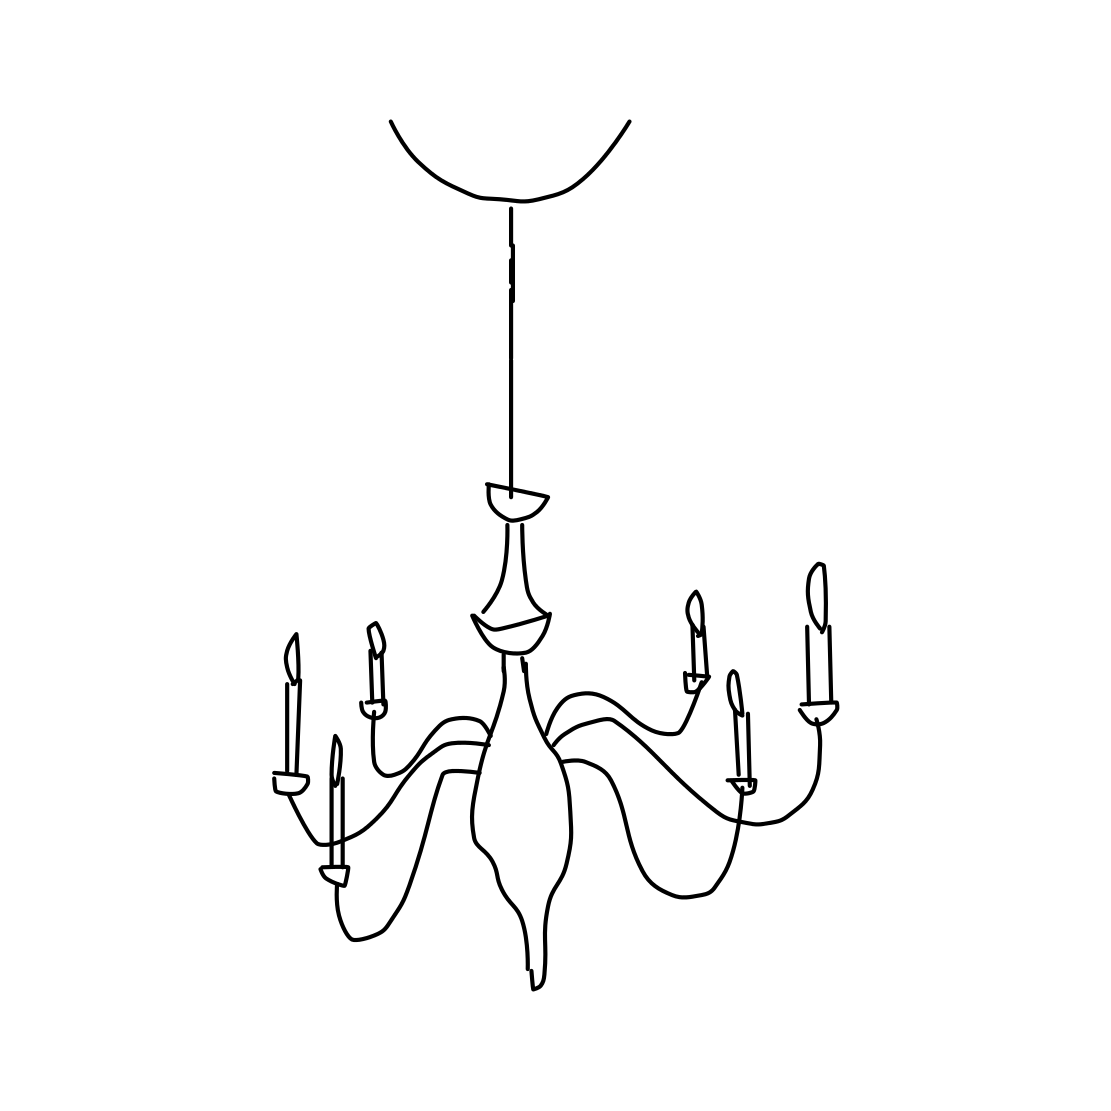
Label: chandelier